Interaction volume radius: 10 \u00c5
Interaction volume height: 15 \u00c5
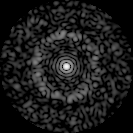
Disorder parameter: 0.8196